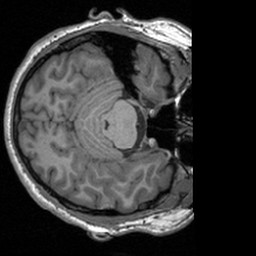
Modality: T1w
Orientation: axial
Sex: male
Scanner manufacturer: siemens
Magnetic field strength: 3 T
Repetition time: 1.9 s
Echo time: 0.00226 s